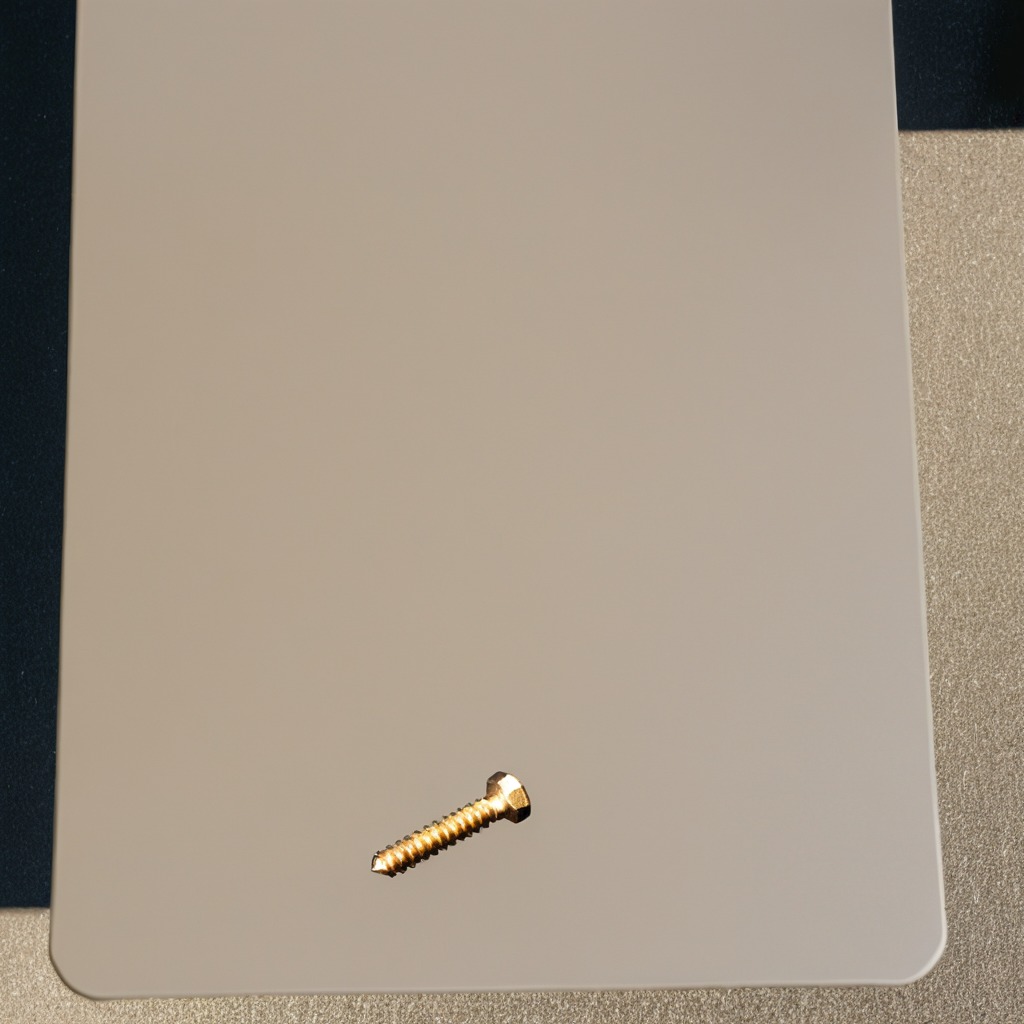
A metal screw lying on the table